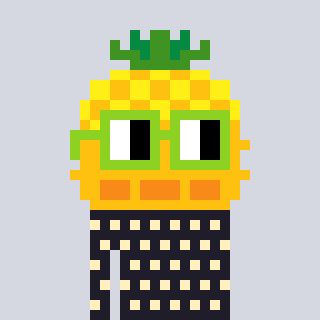
a pixel art character with square light green glasses, a pineapple-shaped head and a grayscale-colored body on a cool background